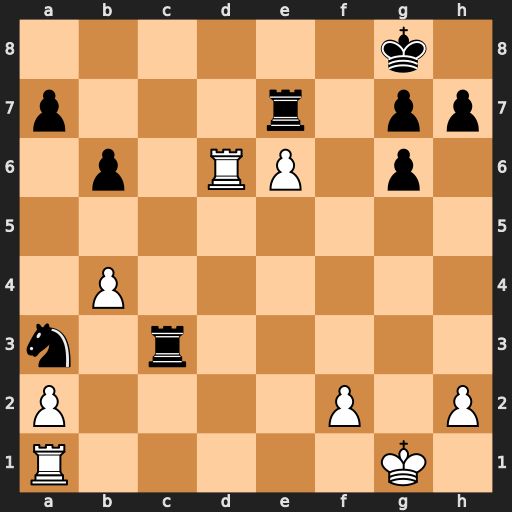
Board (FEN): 6k1/p3r1pp/1p1RP1p1/8/1P6/n1r5/P4P1P/R5K1
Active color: w
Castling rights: -
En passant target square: -
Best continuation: Rd8+ Re8 Rxe8#